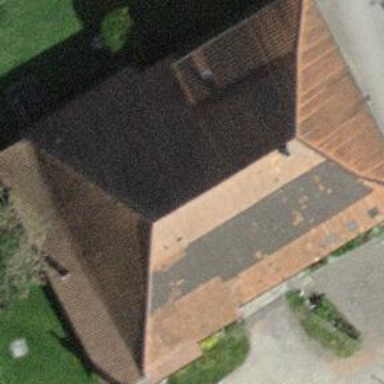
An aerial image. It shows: Farm building.